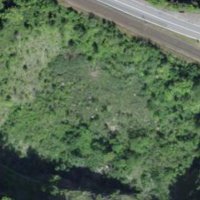
EUNIS habitat code: 56
Species observed at this site:
Anthericum ramosum